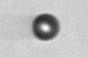
Label: bead